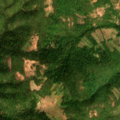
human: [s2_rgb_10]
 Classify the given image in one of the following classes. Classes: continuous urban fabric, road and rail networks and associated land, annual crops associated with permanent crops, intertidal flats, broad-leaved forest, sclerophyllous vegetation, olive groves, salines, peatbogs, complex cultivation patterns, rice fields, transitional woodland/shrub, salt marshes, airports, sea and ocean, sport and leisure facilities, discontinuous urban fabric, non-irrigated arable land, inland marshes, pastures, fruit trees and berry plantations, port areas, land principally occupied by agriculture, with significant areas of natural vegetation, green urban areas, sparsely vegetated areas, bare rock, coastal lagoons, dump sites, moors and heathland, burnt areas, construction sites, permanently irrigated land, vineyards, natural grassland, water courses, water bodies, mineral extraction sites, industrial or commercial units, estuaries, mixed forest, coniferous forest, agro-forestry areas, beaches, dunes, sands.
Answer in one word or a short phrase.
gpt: complex cultivation patterns, land principally occupied by agriculture, with significant areas of natural vegetation, broad-leaved forest, transitional woodland/shrub